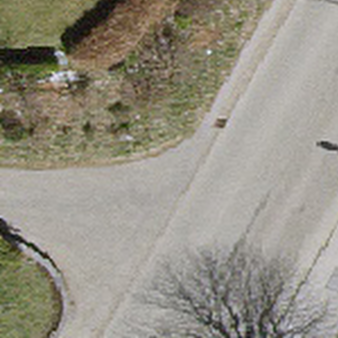
Label: other